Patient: sex F, age 67
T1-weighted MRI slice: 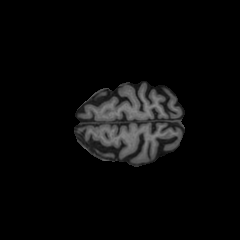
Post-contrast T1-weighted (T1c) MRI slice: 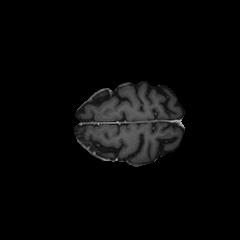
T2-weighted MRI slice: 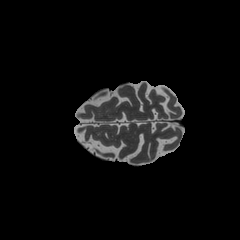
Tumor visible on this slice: no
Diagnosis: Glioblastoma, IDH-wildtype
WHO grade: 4